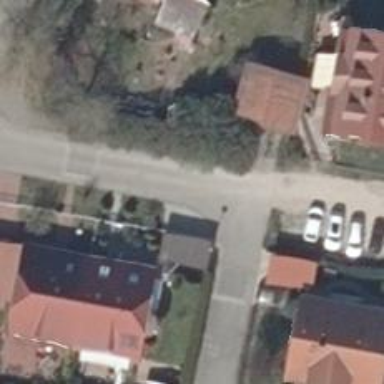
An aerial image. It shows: Residential road.